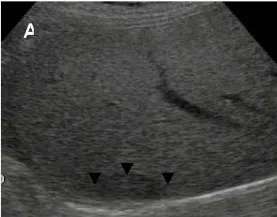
(A) Abdominal ultrasound shows a low echoic nodule in the sixth segment of the liver (arrowheads).
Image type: radiology (ultrasound)